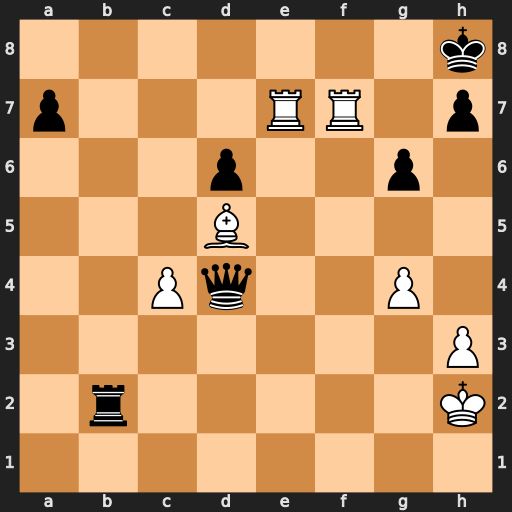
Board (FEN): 7k/p3RR1p/3p2p1/3B4/2Pq2P1/7P/1r5K/8
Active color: w
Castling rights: -
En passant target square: -
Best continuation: Kg3 Qd3+ Rf3